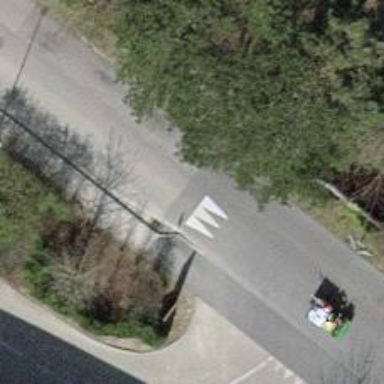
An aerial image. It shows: Traffic calming hump on the road.